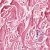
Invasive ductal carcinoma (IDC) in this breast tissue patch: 0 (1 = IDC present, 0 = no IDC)